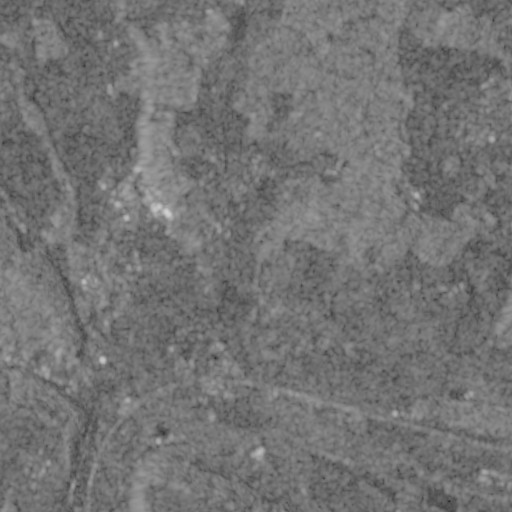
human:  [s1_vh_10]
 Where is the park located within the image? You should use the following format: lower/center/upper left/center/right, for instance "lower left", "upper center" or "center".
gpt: The park is located in the center left of the image.
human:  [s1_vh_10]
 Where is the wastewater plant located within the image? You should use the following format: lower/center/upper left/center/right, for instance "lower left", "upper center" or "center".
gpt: The wastewater plant is located in the lower right of the image.
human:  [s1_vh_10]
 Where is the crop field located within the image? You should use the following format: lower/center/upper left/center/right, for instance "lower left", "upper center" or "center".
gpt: There is no crop field in the image.

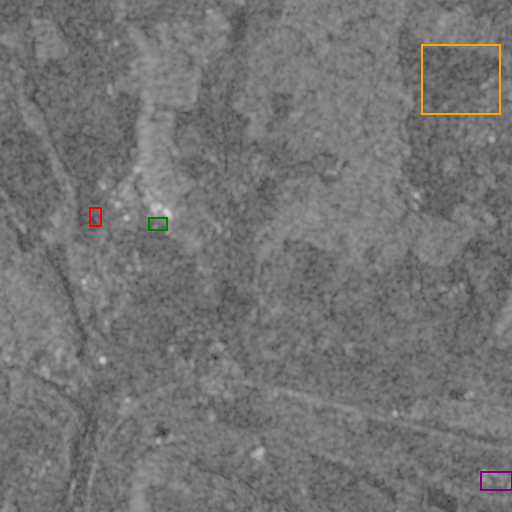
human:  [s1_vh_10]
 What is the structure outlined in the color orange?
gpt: The structure outlined in orange is a crop field.
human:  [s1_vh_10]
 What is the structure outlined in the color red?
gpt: The structure outlined in red is a park.
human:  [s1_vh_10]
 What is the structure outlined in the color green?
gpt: The structure outlined in green is a parking lot.
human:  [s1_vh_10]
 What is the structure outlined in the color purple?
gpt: The structure outlined in purple is a wastewater plant.
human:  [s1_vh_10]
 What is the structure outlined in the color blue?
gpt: There is no blue outline.